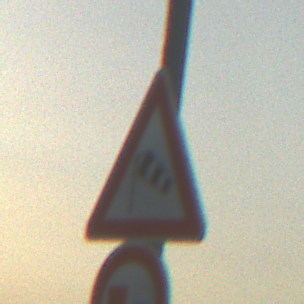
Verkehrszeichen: SeitenwindVonLinks
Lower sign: UeberholverbotKraftfahrzeuge
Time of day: SunriseSunset
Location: Outdoor (Beach)
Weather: Clear
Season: NotSpecified
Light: Natural